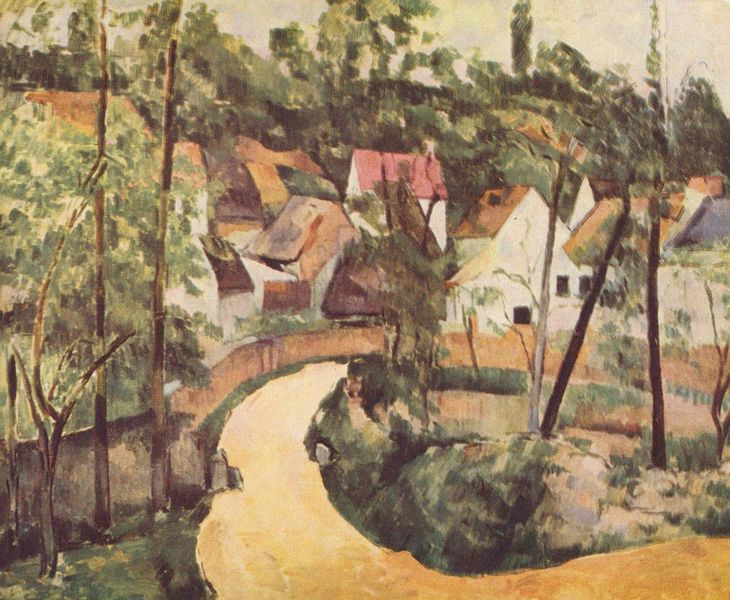
Titel: Straßenbiegung
Künstler: Paul Cézanne
Standort: Boston (Massachusetts)
Institution: Museum of Fine Arts
Schlagwörter: baum, berg, blau, blätter, gemälde, himmel, laub, schatten, wasser, weiß, wolken, baumstämme, bäume, cezanne, fluss, gelb, grün, impressionismus, landschaft, menschen, ocker, stadt, äste, braun, fenster, grau, licht, orange, schwarz, strasse, tür, zeichnung, dach, gebäude, gras, haus, rot, tiere, weg, wiese, wolke, zaun, beige, expressionismus, malerei, stein, öl, ast, baumstamm, häuser, hügel, natur, stamm, zweige, brücke, busch, büsche, pfad, sonne, wald, turm, sommer, ruhe, ansicht, biegung, ort, vedute, mast, moderne, hang, sonnenlicht, dorf, dächer, giebel, mauer, allee, wasserfarbe, zäune, idylle, van gogh, vogelperspektive, masten, stämme, monet, manet, pfosten, gauguin, wände, village, expressionistisch, kurve, maison, hanglage, gaugin, paul cezanne, stadtmauer, gärten, peinture, riviere, fenser, postimpressionismus, landschsft, paul gaugin, kaff, hä, mauerr, czesanne, rundweg, vietnam, pontoise, aix en provence, beigr, die strassebiegung, frankreich südfrankreich, garetn, la route tournante, häuserbäume, grünland, vollpfosten